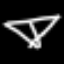
Label: diamond